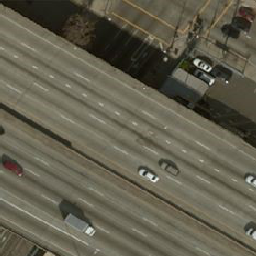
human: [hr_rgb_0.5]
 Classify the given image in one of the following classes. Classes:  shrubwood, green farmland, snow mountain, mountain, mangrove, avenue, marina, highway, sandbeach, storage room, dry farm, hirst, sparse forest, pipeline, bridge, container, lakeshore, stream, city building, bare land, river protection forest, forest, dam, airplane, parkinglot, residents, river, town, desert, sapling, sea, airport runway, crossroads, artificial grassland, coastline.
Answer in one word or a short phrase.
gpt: highway